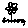
Label: flower